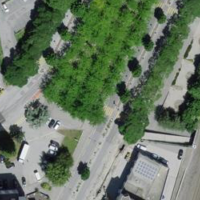
EUNIS habitat code: 54
Species observed at this site:
Rosa rubiginosa
Rumex crispus
Artemisia vulgaris
Urtica dioica
Cornus sanguinea